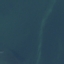
Label: SeaLake